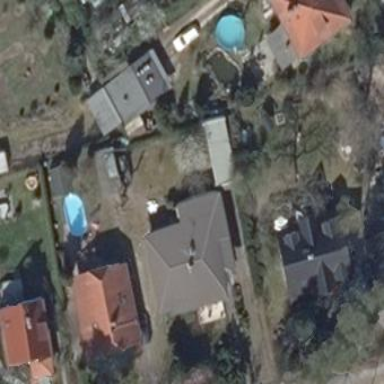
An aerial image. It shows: Detached building with hipped roof.